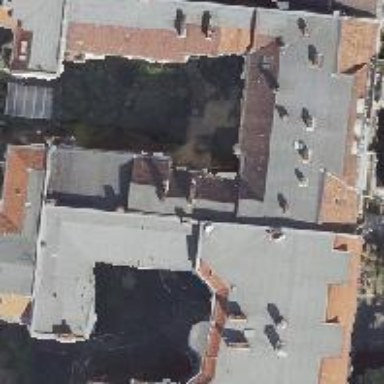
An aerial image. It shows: Residential building with apartments. It features roof made of roof tiles in double saltbox shape.